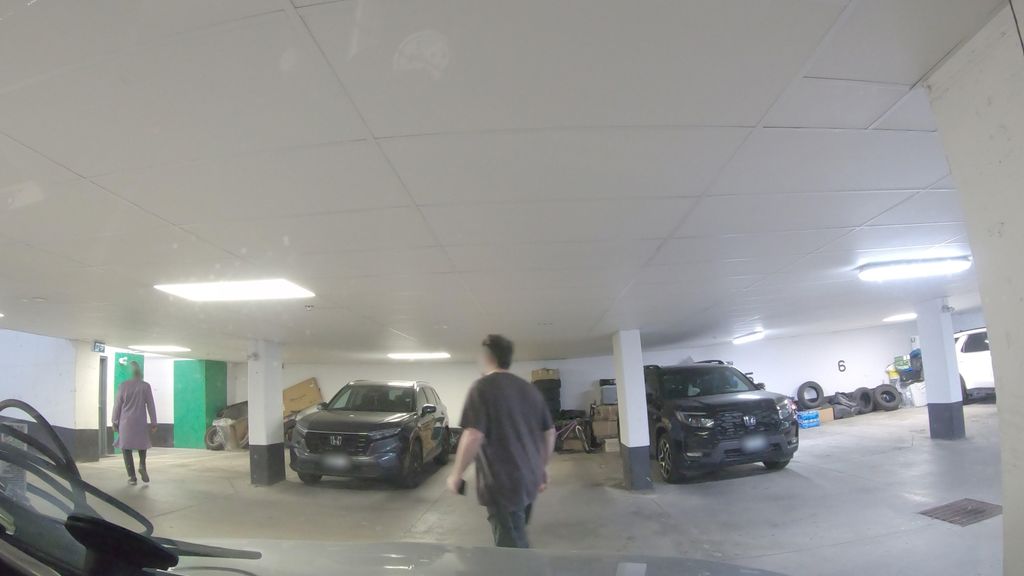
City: toronto